Question: I use the Gembox.Spreadsheet dll to convert a Excel document to PDF by:
'''
ExcelFile.Load(formExcelPath).Save(formPdfPath);
'''
Which works as expected except for one thing: values which are calculated from formulas show up in the PDF as if they were never calculated.

From Gembox's <URL>, it says "Formulas can't be exported to CSV, HTML, PDF or XPS file formats."
However, I do not want to export the formulas, I just want the values present in the cell. Is there a workaround for this? Some way of forcing formulas to be calculated before the conversion to PDF?
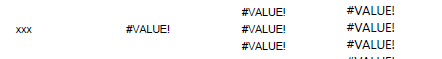
Answer: We have released a new version of GemBox.Spreadsheet (version 4.1) in which we implemented a support for cell formula calculation, <URL>.
Also, you can find the <URL>.
Unfortunately the problem is that currently GemBox.Spreadsheet (version 3.9) does not have a calculation engine.
In other words it is able to read the last calculated values from the input file, but it's unable to recalculate formula results on its own.
Note that we do have <URL> in our collection and please feel free to vote for it in order to boost its priority.
But at this moment I cannot tell you exactly when it will be implemented, this feature is not in our current roadmap.